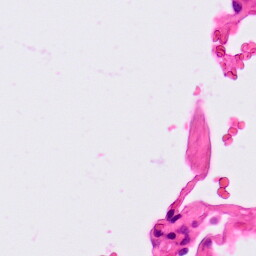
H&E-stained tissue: Lung